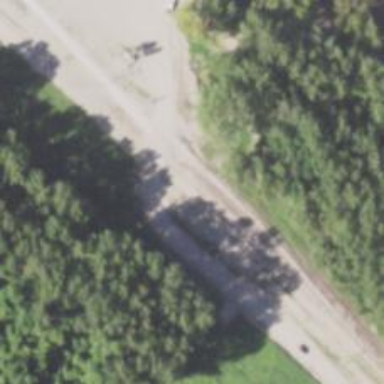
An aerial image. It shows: Abandoned railway.